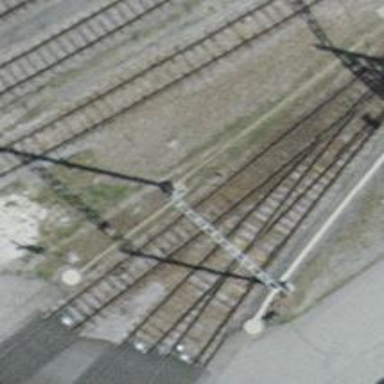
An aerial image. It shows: Railway yard with electrified contact lines.